Question: I have a handful of TextBlock's on my MainPage.xaml which have a subtle amount of distance between each other to look uniform. The textbox however is larger and allows the text to be wrapped. The which I am facing is when I populate the textbox with a lot of content and all of the textblock's seem to stick to one another.
Image to explain:

The left image is fine, but as you can see on the right image, when I fill the box completely then all the textblock's magically stick together somehow.
Markup:
'''
<ScrollViewer x:Name="LayoutRoot" Background="Transparent">
<Grid>
<!--TitlePanel contains the name of the application and page title-->
<StackPanel Grid.Row="0" Margin="12,17,0,635">
<TextBlock Text="Project" Style="{StaticResource PhoneTextNormalStyle}"/>
<TextBlock Text="Project" Margin="9,-7,0,0" Style="{StaticResource PhoneTextTitle1Style}"/>
</StackPanel>
<Grid x:Name="ContentPanel" Margin="12,161,12,0">
<toolkit:ListPicker x:Name="myObj" ItemsSource="{Binding myobj, ElementName=this, Mode=OneTime}" Margin="12,12,12,537" >
<toolkit:ListPicker.ItemTemplate>
<DataTemplate>
<StackPanel>
<TextBlock Text="{Binding Name, Mode=OneTime}" FontSize="{StaticResource PhoneFontSizeSmall}"/>
<TextBlock Text="{Binding Id, Mode=OneTime}" FontSize="{StaticResource PhoneFontSizeSmall}" Visibility="Collapsed"/>
</StackPanel>
</DataTemplate>
</toolkit:ListPicker.ItemTemplate>
<toolkit:ListPicker.FullModeItemTemplate>
<DataTemplate>
<StackPanel>
<TextBlock Text="{Binding Name, Mode=OneTime}" Padding="5" FontSize="{StaticResource PhoneFontSizeLarge}"/>
<TextBlock Text="{Binding Id, Mode=OneTime}" FontSize="{StaticResource PhoneFontSizeSmall}" Visibility="Collapsed"/>
</StackPanel>
</DataTemplate>
</toolkit:ListPicker.FullModeItemTemplate>
</toolkit:ListPicker>
<toolkit:PhoneTextBox Height="auto" Name="txtName" Margin="0,70,0,456" Hint="Name" Text="{Binding Name, Mode=TwoWay}" LostFocus="TxtName_OnLostFocus"/>
<toolkit:PhoneTextBox Height="auto" Name="txtAddress" Margin="0,138,0,388" Hint="First Line of Address" Text="{Binding Address, Mode=TwoWay}" LostFocus="TxtAddress_OnLostFocus"/>
<toolkit:PhoneTextBox Height="auto" Name="txtEmail" Margin="0,206,0,320" Hint="Email Address" Text="{Binding Email, Mode=TwoWay}" LostFocus="TxtEmail_OnLostFocus"/>
<toolkit:PhoneTextBox Height="auto" Name="txtTelephone" Margin="0,274,0,252" Hint="Telephone" Text="{Binding Telephone, Mode=TwoWay}" LostFocus="TxtTelephone_OnLostFocus"/>
<toolkit:PhoneTextBox Height="auto" Name="txtComments" Margin="0,340,0,71" Hint="Comments" TextWrapping="Wrap"/>
</Grid>
</Grid>
</ScrollViewer>
'''
Anyone see the obvious problem?
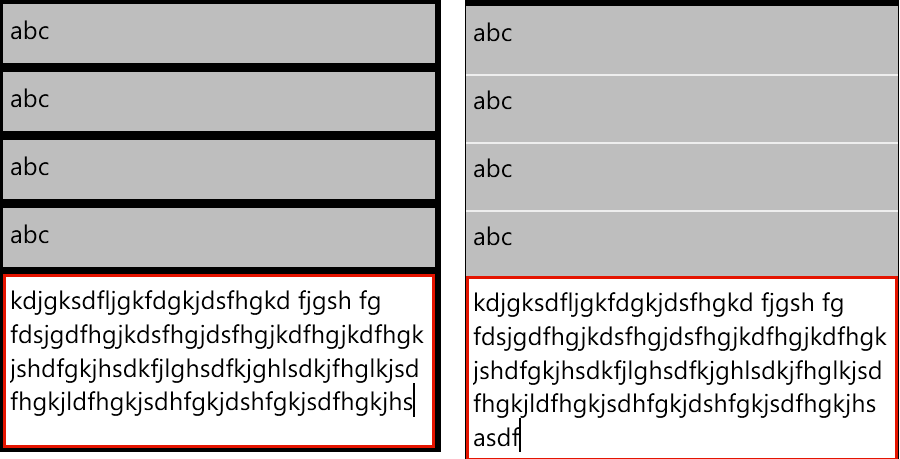
Answer: I think problem is with your margin. And the XAML is not efficient also.
Why dont you just add Rows to your Grid and place each TextBox into its own row - that will help you not to HARDCODE margins which lead to messing up the result...
Or the other way is to place everuthing into a Vertical Stack Panel